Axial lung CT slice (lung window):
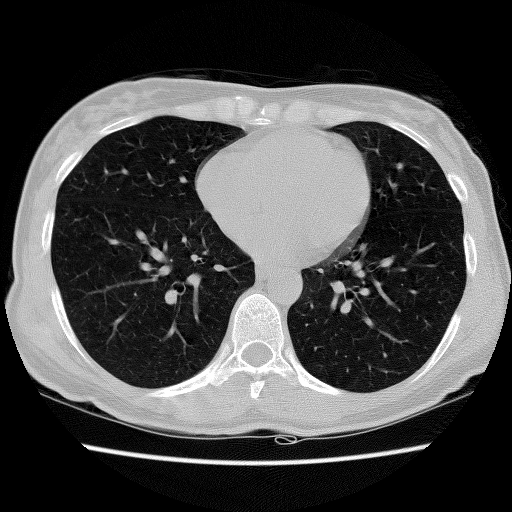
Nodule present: no